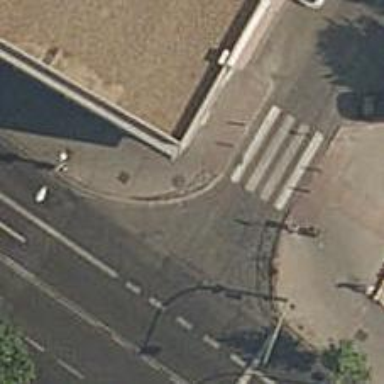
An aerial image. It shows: Kerb barrier.